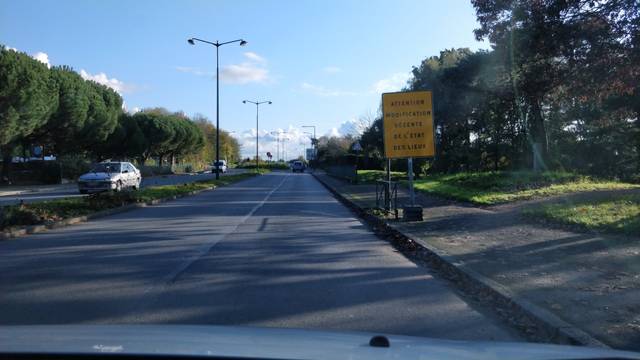
Region: France
Coordinates: 48.087, -1.645